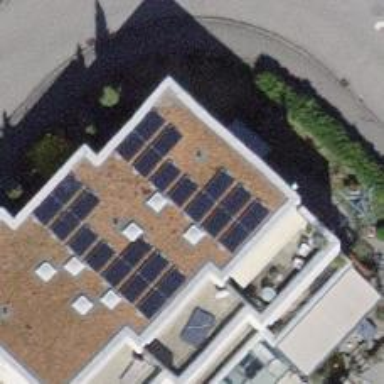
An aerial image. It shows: Solar power generator utilizing photovoltaic technology with solar photovoltaic panels.